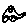
Label: car